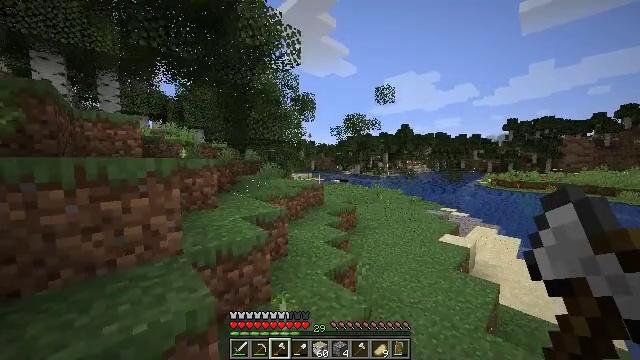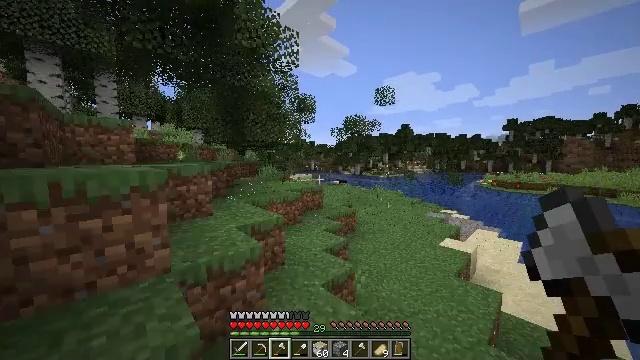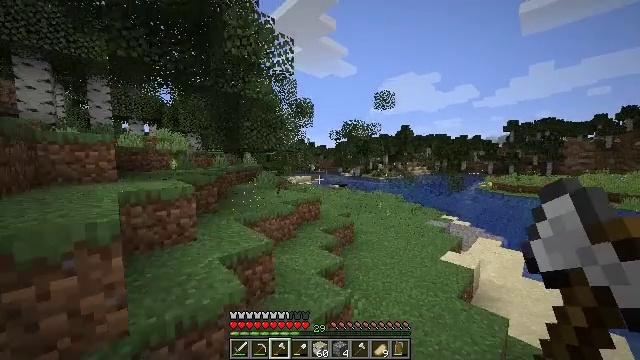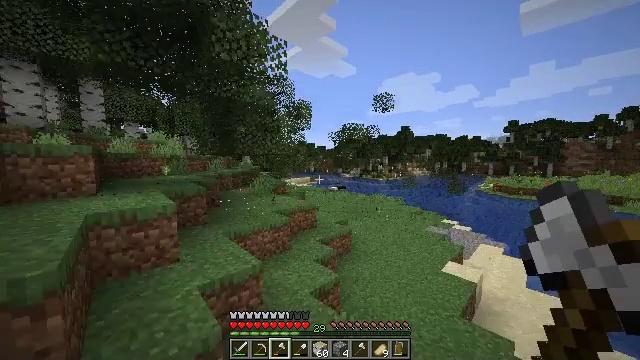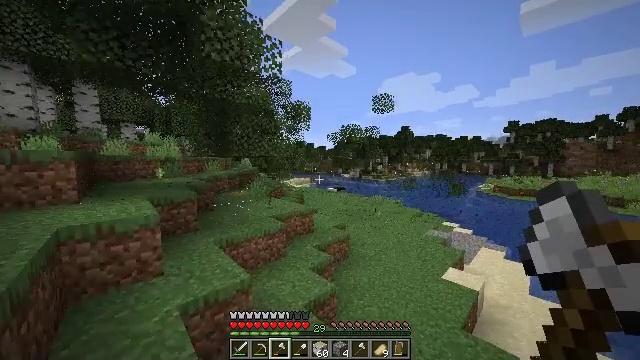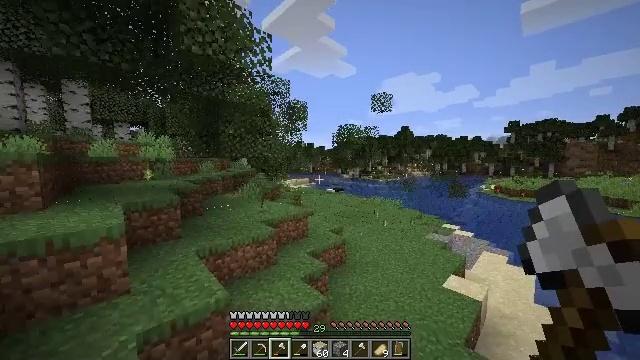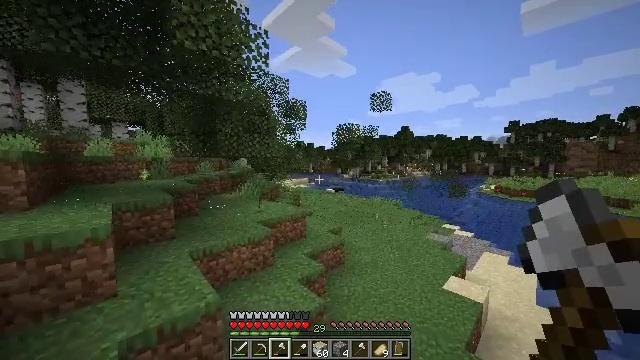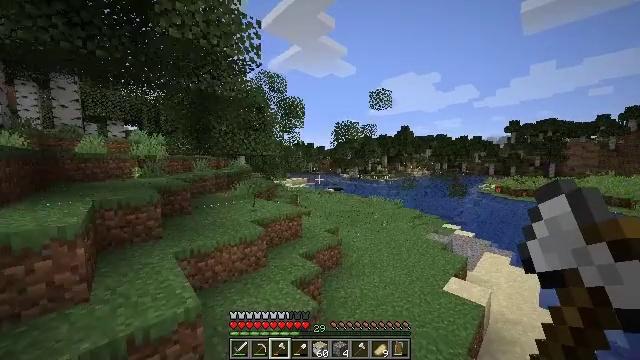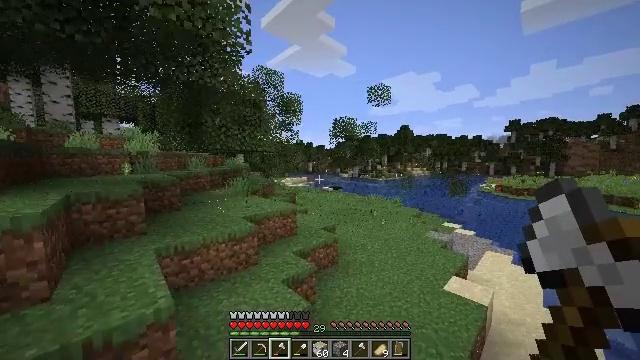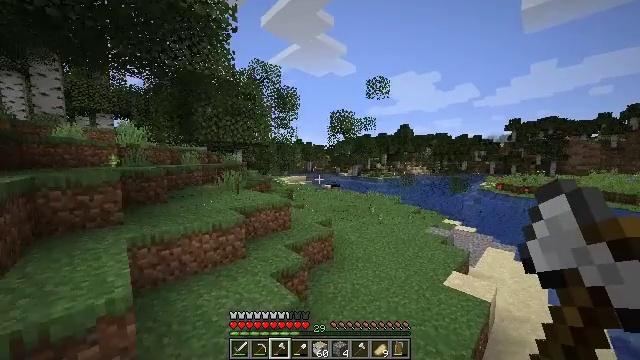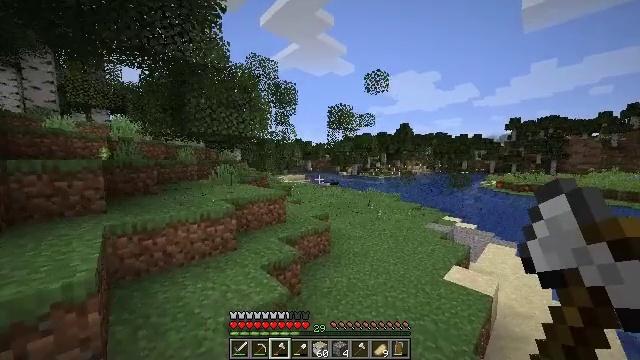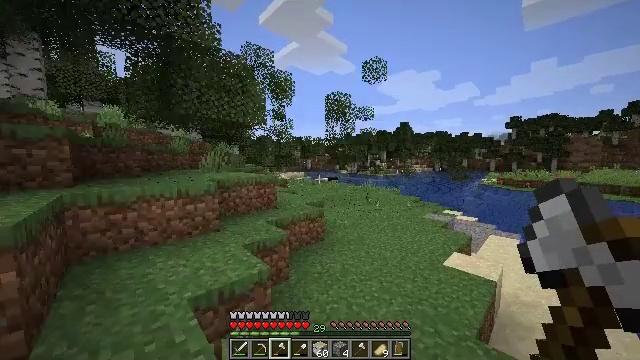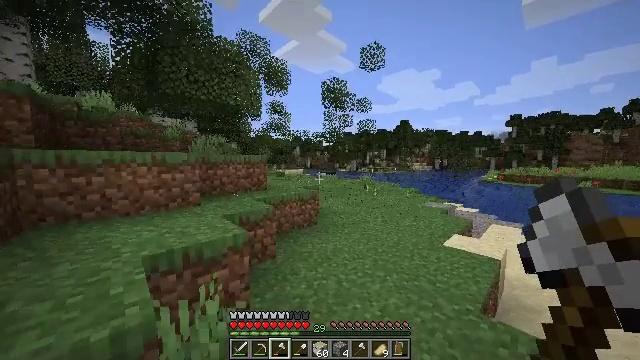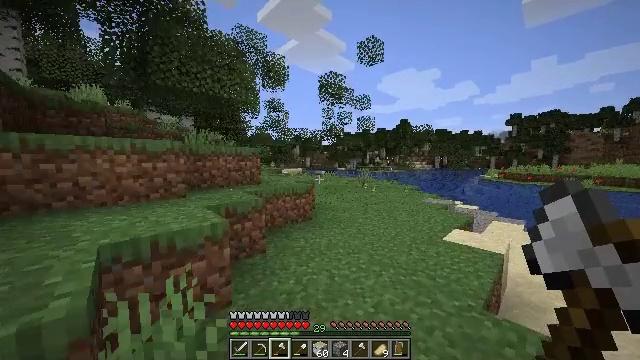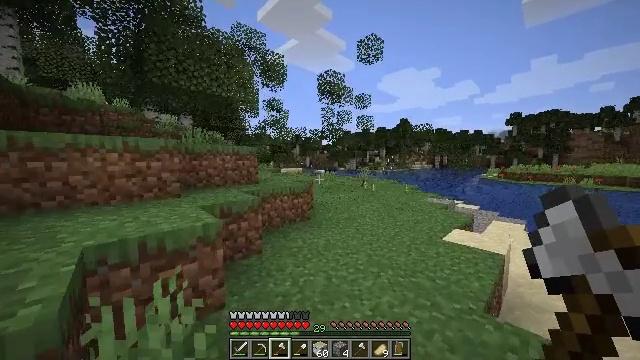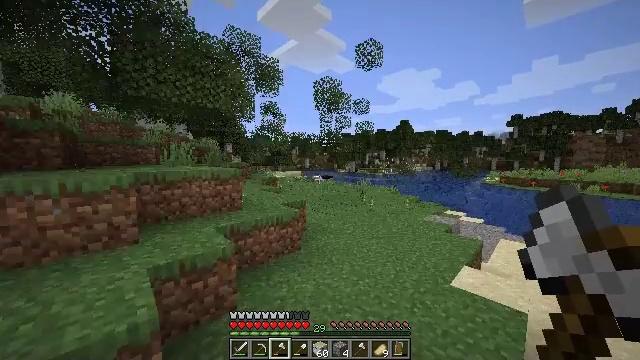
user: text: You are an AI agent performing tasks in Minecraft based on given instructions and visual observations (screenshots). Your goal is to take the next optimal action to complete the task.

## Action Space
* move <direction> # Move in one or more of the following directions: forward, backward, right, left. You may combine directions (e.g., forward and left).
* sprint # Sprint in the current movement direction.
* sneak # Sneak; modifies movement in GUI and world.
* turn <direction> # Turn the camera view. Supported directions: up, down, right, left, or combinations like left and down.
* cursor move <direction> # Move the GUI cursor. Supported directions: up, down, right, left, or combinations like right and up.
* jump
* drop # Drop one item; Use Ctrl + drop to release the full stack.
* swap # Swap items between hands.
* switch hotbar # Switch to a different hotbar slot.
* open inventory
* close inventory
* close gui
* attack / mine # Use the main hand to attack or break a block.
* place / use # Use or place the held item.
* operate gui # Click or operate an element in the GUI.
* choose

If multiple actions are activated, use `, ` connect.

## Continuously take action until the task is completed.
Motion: motion action
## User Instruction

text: Mine the black bed to pick it up.
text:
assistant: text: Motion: move forward and move right, sprint, jump
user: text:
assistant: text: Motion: move forward and move right, sprint, jump
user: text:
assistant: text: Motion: move forward and move right, sprint, jump
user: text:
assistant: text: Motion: move forward and move right, sprint, jump
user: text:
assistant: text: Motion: move forward and move right, sprint, jump
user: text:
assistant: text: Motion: move forward and move right, sprint, jump
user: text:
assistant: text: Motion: move forward and move right, sprint, jump
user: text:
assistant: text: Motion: move forward and move right, sprint, jump
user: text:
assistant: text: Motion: move forward and move right, sprint, jump
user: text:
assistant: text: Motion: move forward and move right, sprint, jump
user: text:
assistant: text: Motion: move forward and move right, sprint, jump
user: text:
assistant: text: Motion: move forward and move right, sprint, jump
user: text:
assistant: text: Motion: move forward and move right, sprint, jump
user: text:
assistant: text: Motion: move forward, sprint, jump
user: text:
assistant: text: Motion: move forward, sprint, jump
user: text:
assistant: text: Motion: move forward, sprint, jump
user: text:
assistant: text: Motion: move forward, sprint, jump
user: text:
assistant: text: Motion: move forward, sprint, jump
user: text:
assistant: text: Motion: move forward, sprint, jump
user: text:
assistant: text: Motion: move forward, sprint, jump
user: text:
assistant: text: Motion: move forward, sprint, jump
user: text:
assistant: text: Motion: move forward, sprint, jump
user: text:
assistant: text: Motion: move forward, sprint, jump
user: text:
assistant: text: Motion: move forward and move right, sprint, jump
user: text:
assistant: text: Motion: move forward and move right, sprint, jump
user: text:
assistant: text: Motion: move forward and move right, sprint, jump
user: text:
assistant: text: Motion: move forward and move right, sprint, jump
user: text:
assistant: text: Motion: move forward and move right, sprint, jump
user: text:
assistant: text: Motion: move forward and move right, sprint, jump
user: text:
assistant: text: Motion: move forward and move right, sprint, jump